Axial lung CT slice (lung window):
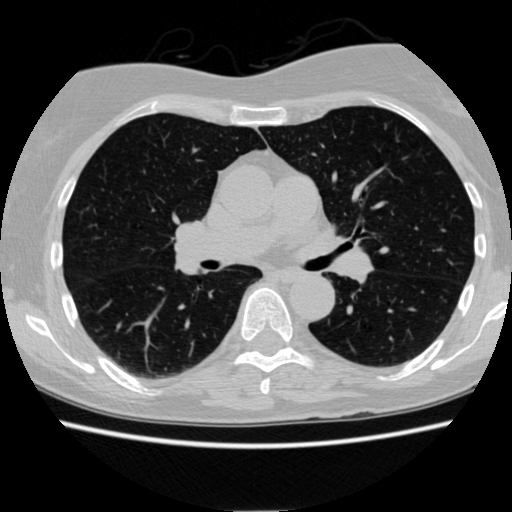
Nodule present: no